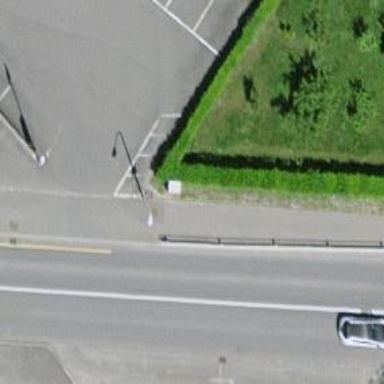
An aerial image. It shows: Hedge barrier.